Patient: sex M, age 57
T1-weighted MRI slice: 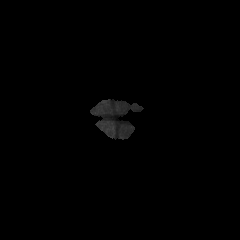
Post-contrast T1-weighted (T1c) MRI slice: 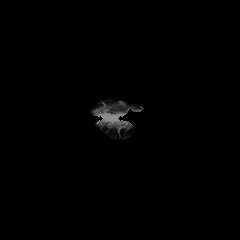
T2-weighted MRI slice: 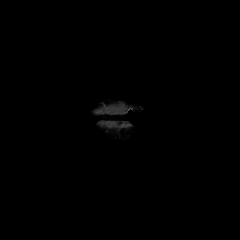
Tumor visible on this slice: no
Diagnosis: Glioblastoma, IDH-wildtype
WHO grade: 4